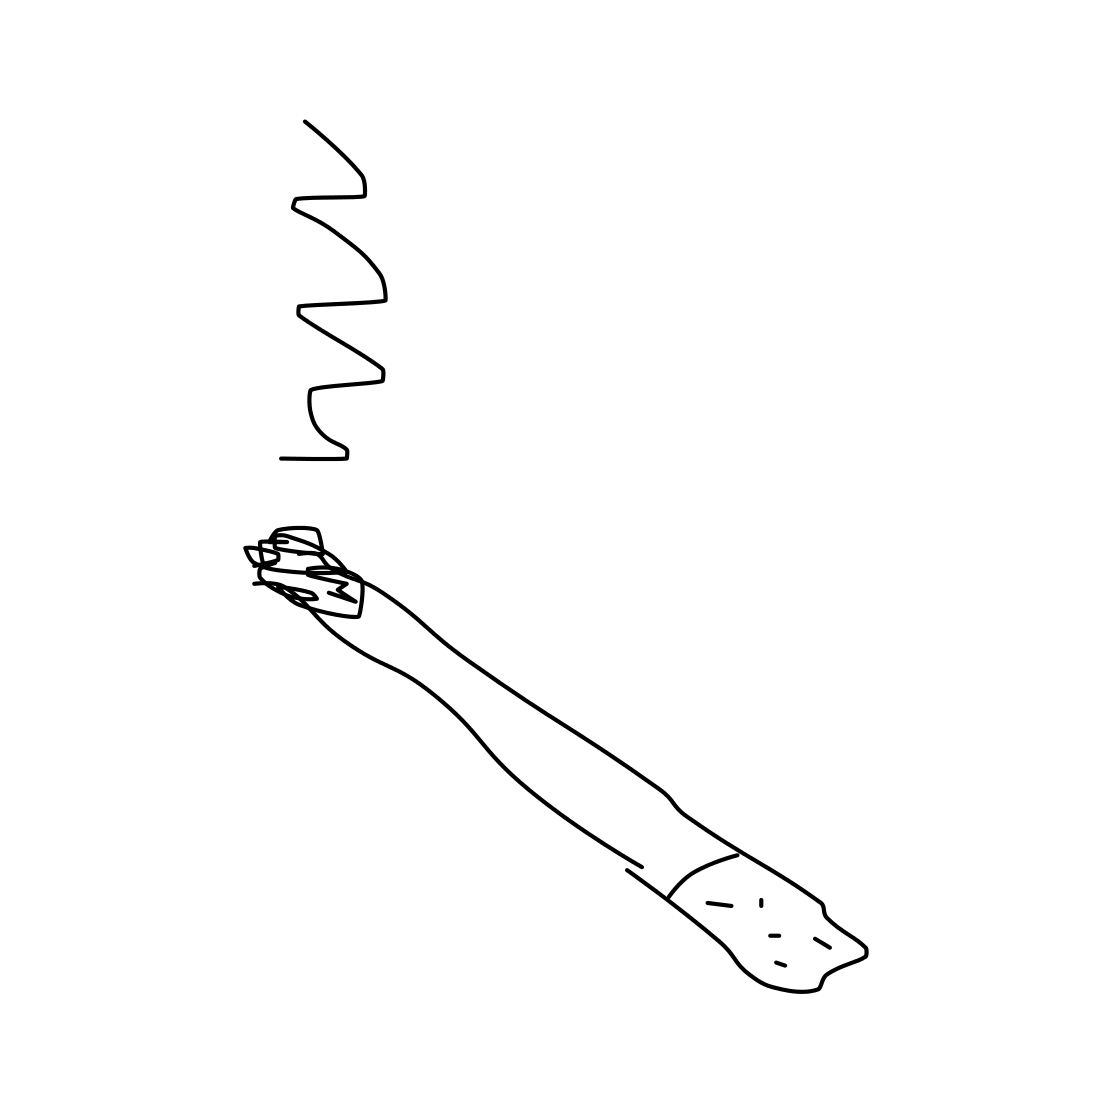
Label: cigarette